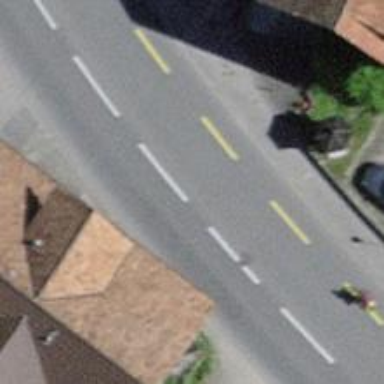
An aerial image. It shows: Primary road with asphalt surface and designated cycle lane.